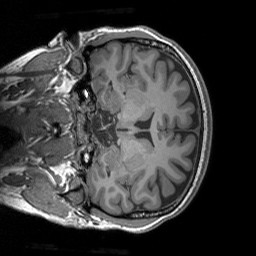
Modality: T1w
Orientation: coronal
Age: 24
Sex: female
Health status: healthy
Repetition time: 1.9 s
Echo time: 0.00252 s